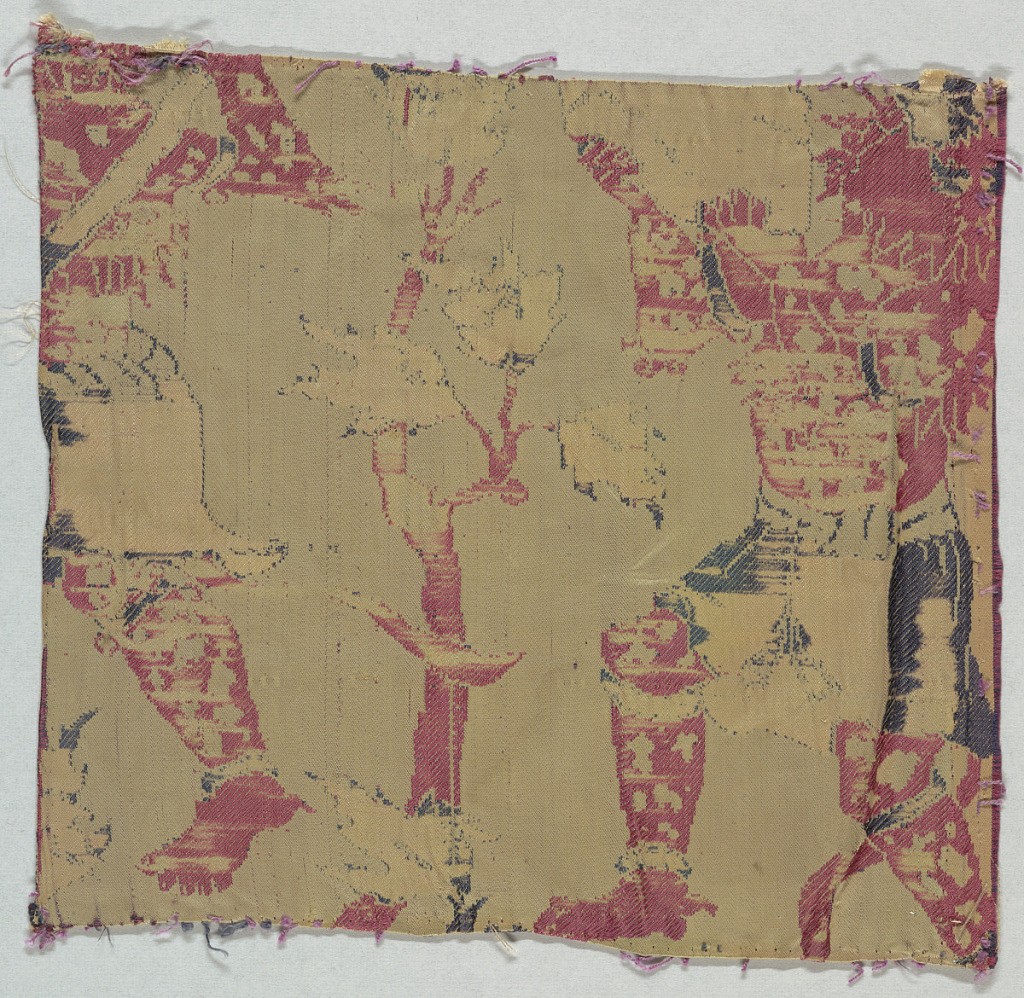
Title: Fragment
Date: possibly ca. 1550
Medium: silk Technique: woven
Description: Fragment in light brown red and blue containing two incomplete figures.